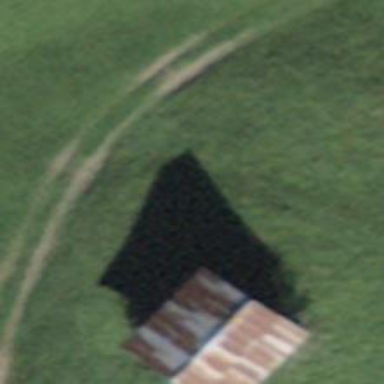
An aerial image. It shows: Barn.